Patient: sex F, age 56
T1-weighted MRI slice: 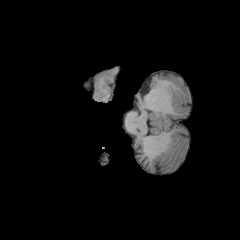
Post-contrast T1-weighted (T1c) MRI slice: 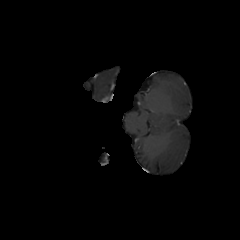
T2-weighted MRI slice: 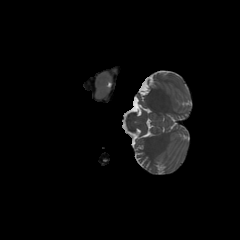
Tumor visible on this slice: no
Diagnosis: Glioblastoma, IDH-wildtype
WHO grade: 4